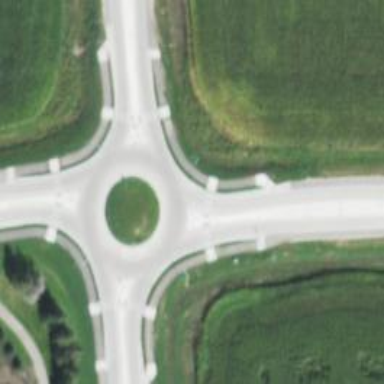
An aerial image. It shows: Marked crossing with zebra road markings.